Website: crate-barrel
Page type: billing-address
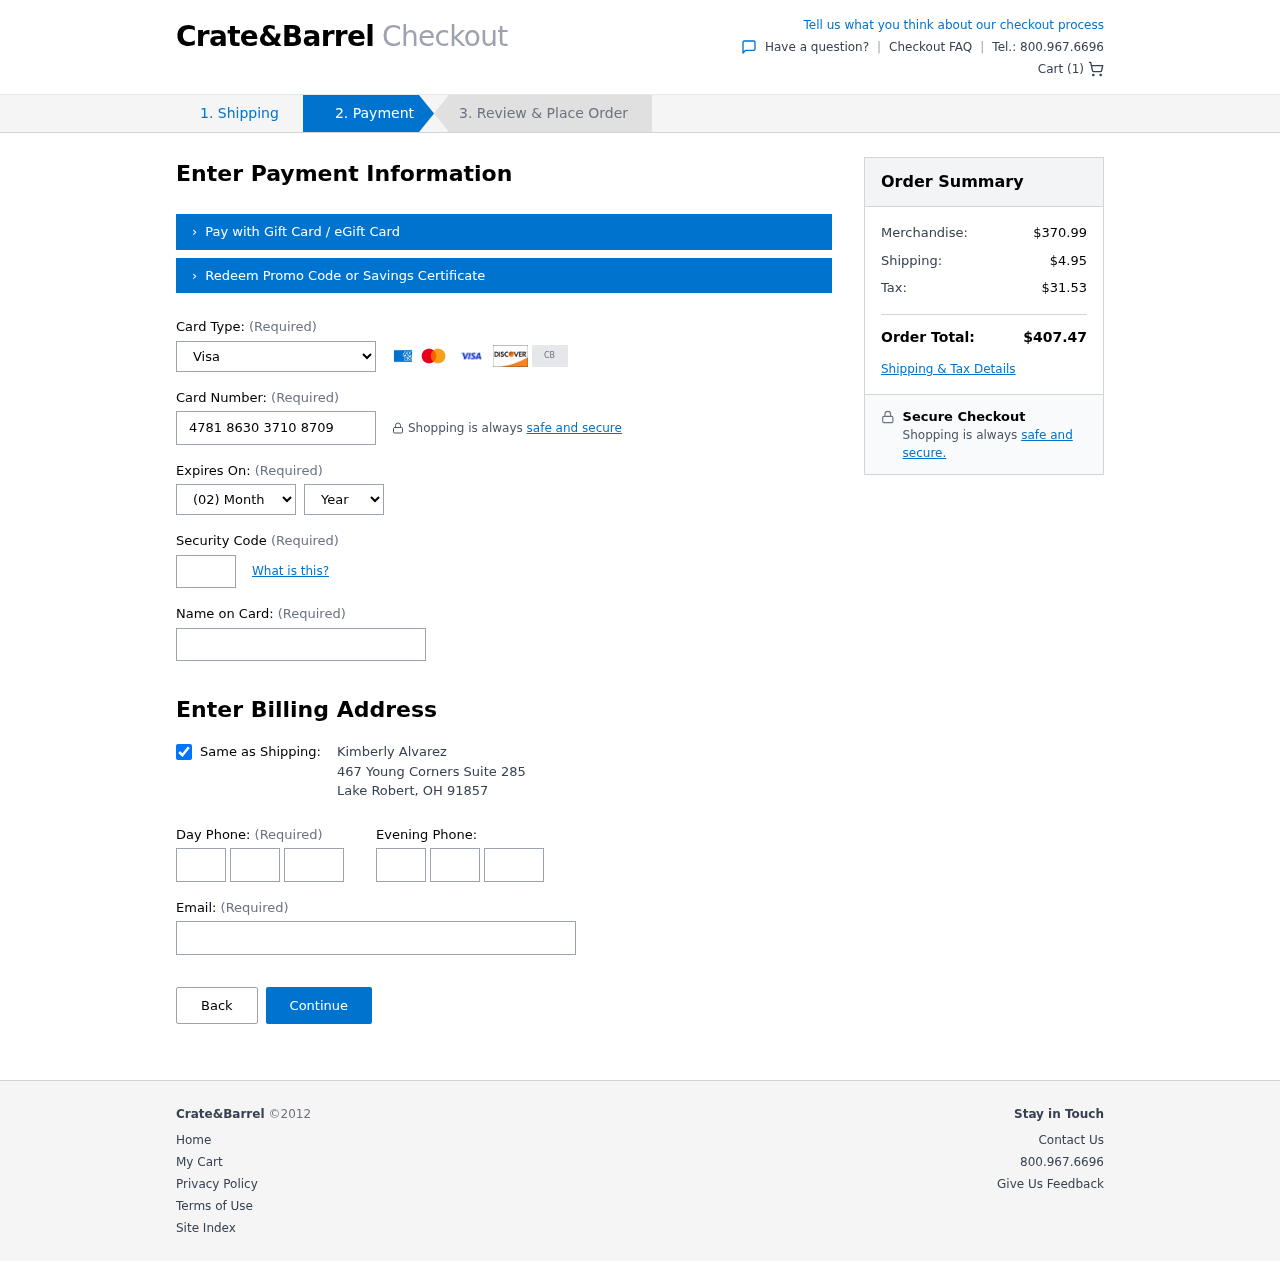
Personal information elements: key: PII_CARD_CVV
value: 102
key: PII_CARD_EXPIRY_MONTH
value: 02
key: PII_CARD_EXPIRY_YEAR
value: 26
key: PII_CARD_NUMBER
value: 4781 8630 3710 8709
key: PII_CARD_TYPE
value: Visa
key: PII_CITY
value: Lake Robert
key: PII_EMAIL
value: kimberlyalvarez@hotmail.com
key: PII_FULLNAME
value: Kimberly Alvarez
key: PII_PHONE_ALT_AREA
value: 746
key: PII_PHONE_ALT_PREFIX
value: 748
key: PII_PHONE_ALT_SUFFIX
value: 3957
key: PII_PHONE_AREA
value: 369
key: PII_PHONE_PREFIX
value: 945
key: PII_PHONE_SUFFIX
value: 6122
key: PII_POSTCODE
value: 91857
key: PII_STATE_ABBR
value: OH
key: PII_STREET
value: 467 Young Corners Suite 285
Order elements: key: ORDER_NUM_ITEMS
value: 1
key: ORDER_SUBTOTAL
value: $370.99
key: ORDER_SHIPPING_COST
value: $4.95
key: ORDER_TAX
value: $31.53
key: ORDER_TOTAL
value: $407.47